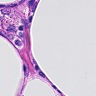
Metastatic tissue present: no